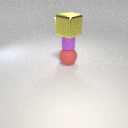
large red rubber sphere below small purple rubber cylinder